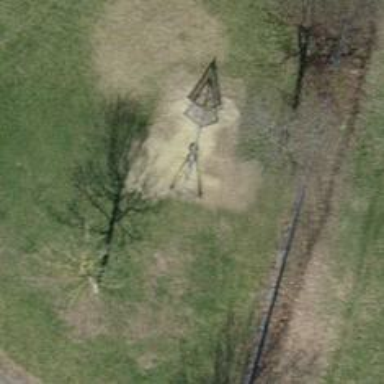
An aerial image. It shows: Playground featuring swings.